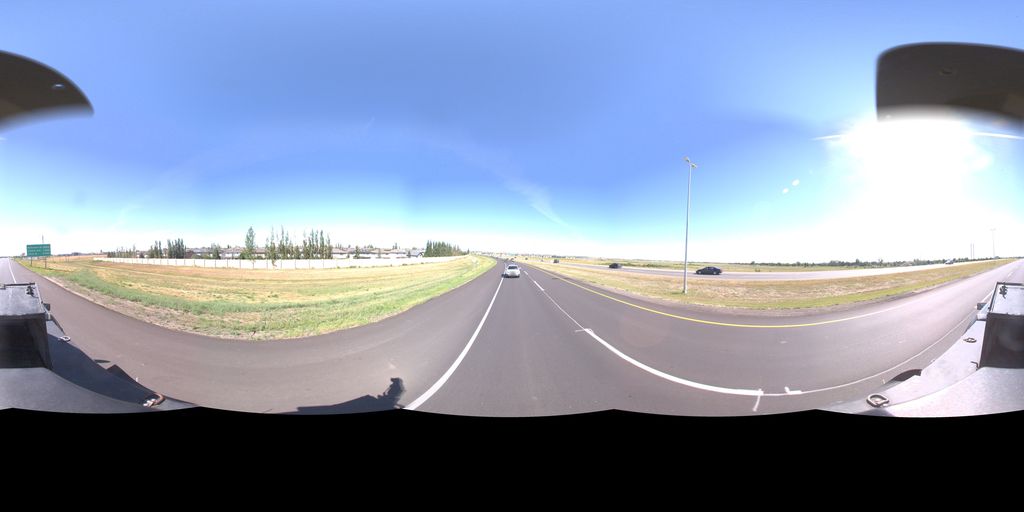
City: saskatoon